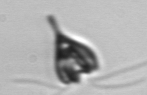
Label: Pyramimonas_longicauda